Question: <URL>, I asked about moving the label position of a barplot outside of the bar if the bar was too small. I was provided this following example:
'''
library(ggplot2)
options(scipen=2)
dataset <- data.frame(Riserva_Riv_Fine_Periodo = 1:10 * 10^6 + 1,
Anno = 1:10)
ggplot(data = dataset,
aes(x = Anno,
y = Riserva_Riv_Fine_Periodo)) +
geom_bar(stat = "identity",
width=0.8,
position="dodge") +
geom_text(aes( y = Riserva_Riv_Fine_Periodo,
label = round(Riserva_Riv_Fine_Periodo, 0),
angle=90,
hjust= ifelse(Riserva_Riv_Fine_Periodo < <PHONE>, -0.1, 1.2)),
col="red",
size=4,
position = position_dodge(0.9))
'''
And I obtain this graph:

The problem with the example is that the value at which the label is moved must be hard-coded into the plot, and an ifelse statement is used to reposition the label. Is there a way to automatically extract the value to cut?
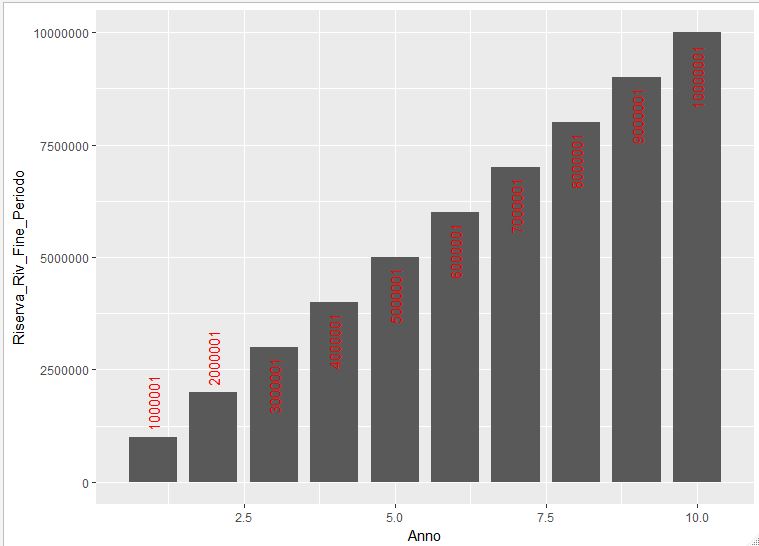
Answer: A slightly better option might be to base the test and the positioning of the labels on the height of the bar relative to the height of the highest bar. That way, the cutoff value and label-shift are scaled to the actual vertical range of the plot. For example:
'''
ydiff = max(dataset$Riserva_Riv_Fine_Periodo)
ggplot(dataset, aes(x = Anno, y = Riserva_Riv_Fine_Periodo)) +
geom_bar(stat = "identity", width=0.8) +
geom_text(aes(label = round(Riserva_Riv_Fine_Periodo, 0), angle=90,
y = ifelse(Riserva_Riv_Fine_Periodo < 0.3*ydiff,
Riserva_Riv_Fine_Periodo + 0.1*ydiff,
Riserva_Riv_Fine_Periodo - 0.1*ydiff)),
col="red", size=4)
'''
<URL>
You would still need to tweak the fractional cutoff in the test condition (I've used 0.3 in this case), depending on the physical size at which you render the plot. But you could package the code into a function to make the any manual adjustments a bit easier.
It's probably possible to automate this by determining the actual sizes of the various grobs that make up the plot and setting the condition and the positioning based on those sizes, but I'm not sure how to do that.
Just as an editorial comment, a plot with labels inside some bars and above others risks confusing the visual mapping of magnitudes to bar heights. I think it would be better to find a way to shrink, abbreviate, recode, or otherwise tweak the labels so that they contain the information you want to convey while being able to have all the labels inside the bars. Maybe something like this:
'''
library(scales)
ggplot(dataset, aes(x = Anno, y = Riserva_Riv_Fine_Periodo/1000)) +
geom_col(width=0.8, fill="grey30") +
geom_text(aes(label = format(Riserva_Riv_Fine_Periodo/1000, big.mark=",", digits=0),
y = 0.5*Riserva_Riv_Fine_Periodo/1000),
col="white", size=3) +
scale_y_continuous(label=dollar, expand=c(0,1e2)) +
theme_classic() +
labs(y="Riserva (thousands)")
'''
<URL>
Or maybe go with a line plot instead of bars:
'''
ggplot(dataset, aes(Anno, Riserva_Riv_Fine_Periodo/1e3)) +
geom_line(linetype="11", size=0.3, colour="grey50") +
geom_text(aes(label=format(Riserva_Riv_Fine_Periodo/1e3, big.mark=",", digits=0)),
size=3) +
theme_classic() +
scale_y_continuous(label=dollar, expand=c(0,1e2)) +
expand_limits(y=0) +
labs(y="Riserva (thousands)")
'''
<URL>